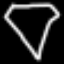
Label: diamond